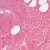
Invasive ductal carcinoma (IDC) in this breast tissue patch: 0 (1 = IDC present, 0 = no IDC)